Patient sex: F
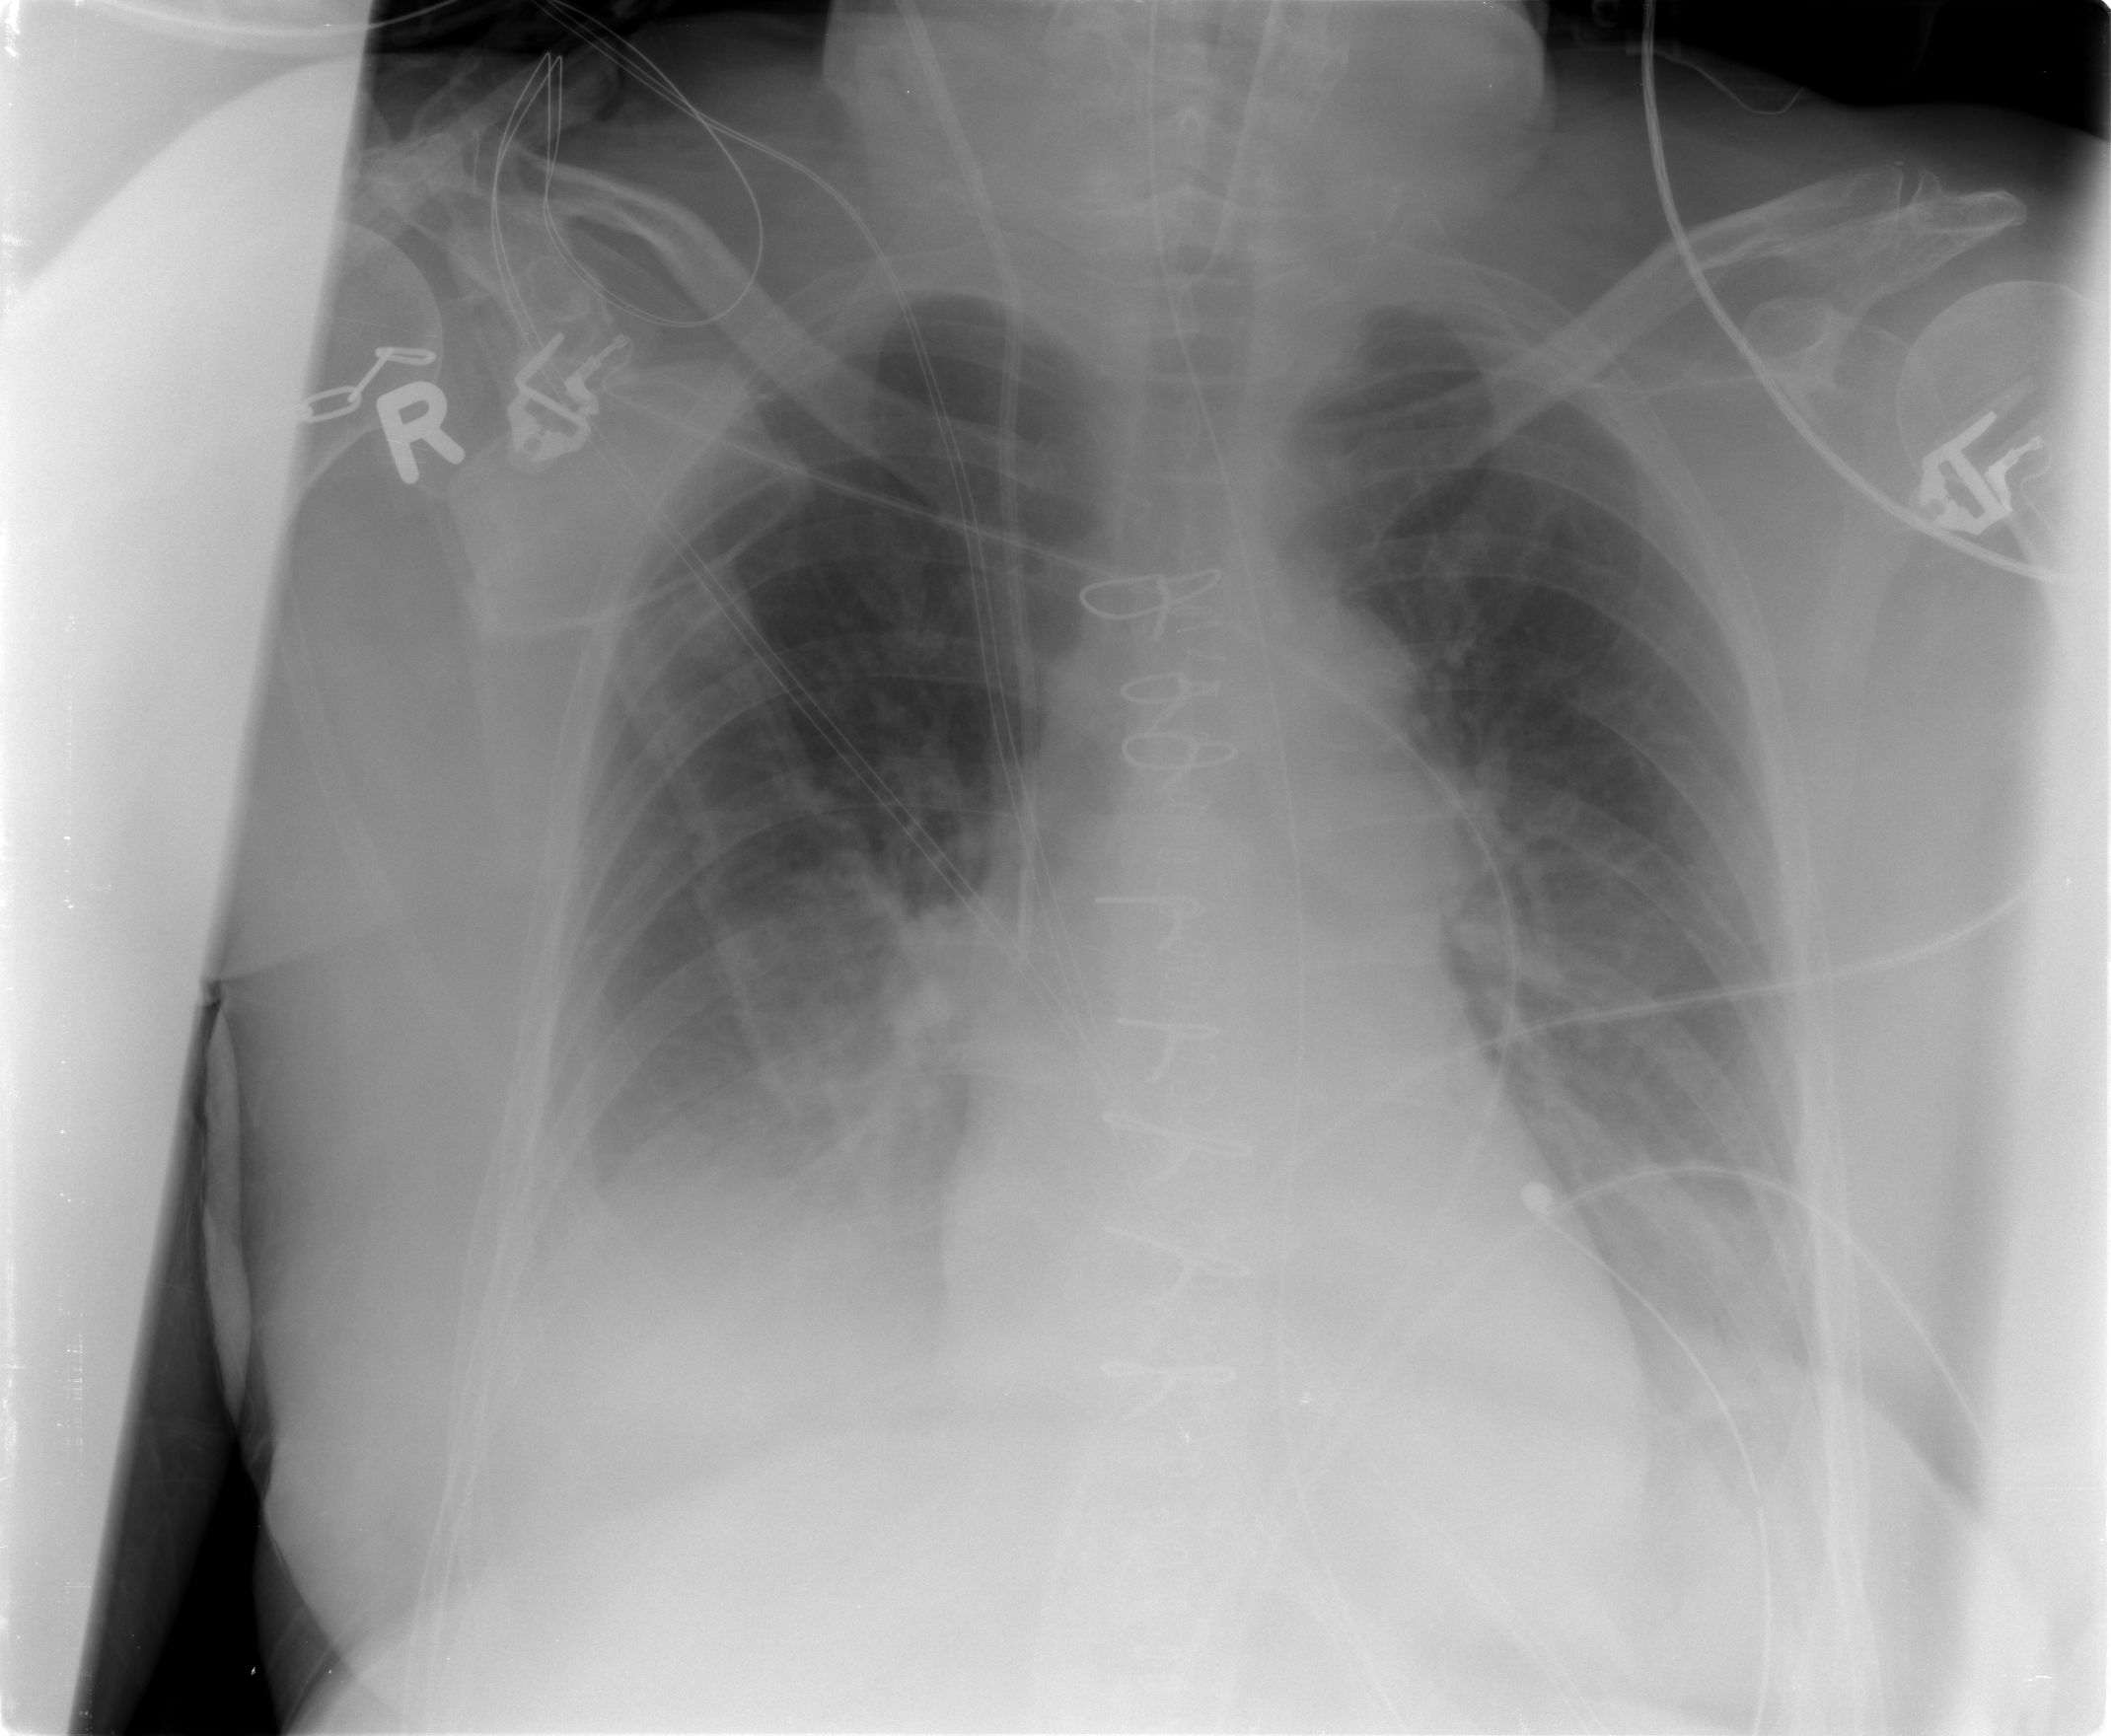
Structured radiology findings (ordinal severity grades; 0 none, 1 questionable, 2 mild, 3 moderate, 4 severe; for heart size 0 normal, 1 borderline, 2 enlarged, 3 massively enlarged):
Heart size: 0
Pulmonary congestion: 2
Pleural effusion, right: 2
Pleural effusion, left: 2
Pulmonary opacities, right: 1
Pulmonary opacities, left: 1
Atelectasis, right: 2
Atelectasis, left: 2